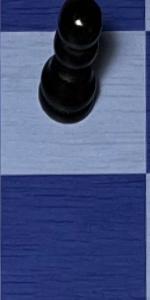
Label: Empty